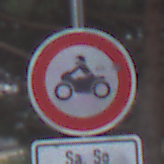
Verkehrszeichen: VerbotKraftraeder
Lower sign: ZeitangabenMitBeschraenkungAufWochentage9
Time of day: MorningAfternoon
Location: Outdoor (Urban)
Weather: Overcast
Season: NotSpecified
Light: Natural